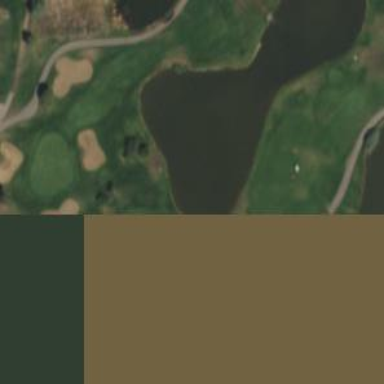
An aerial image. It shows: Rough grassy area used for golf.